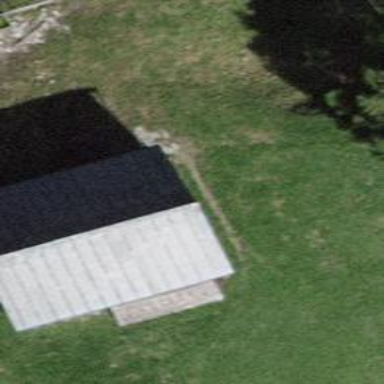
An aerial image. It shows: Shed.